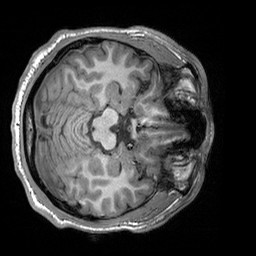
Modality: T1w
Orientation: axial
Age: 24
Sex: male
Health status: healthy
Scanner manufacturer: siemens
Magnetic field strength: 3 T
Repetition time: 2.3 s
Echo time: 0.00303 s